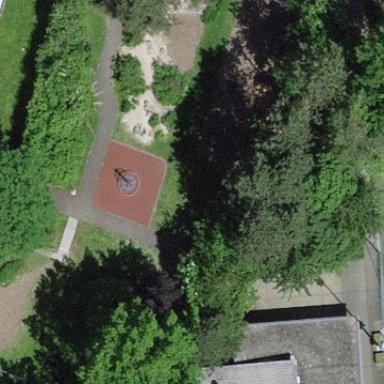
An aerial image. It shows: Playground area for leisure activities on the land.